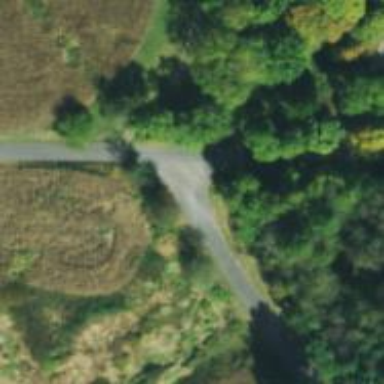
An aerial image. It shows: Culvert tunnel.